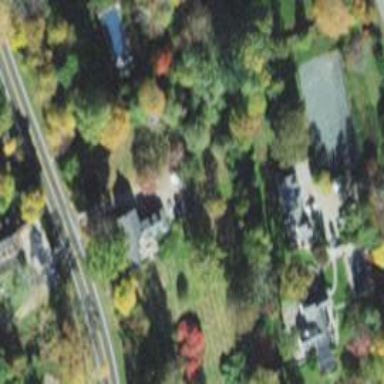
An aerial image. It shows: Driveway leading to service road.